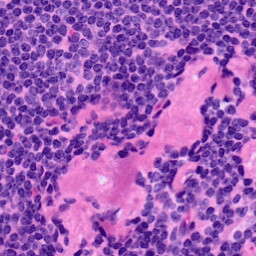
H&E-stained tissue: LymphNode